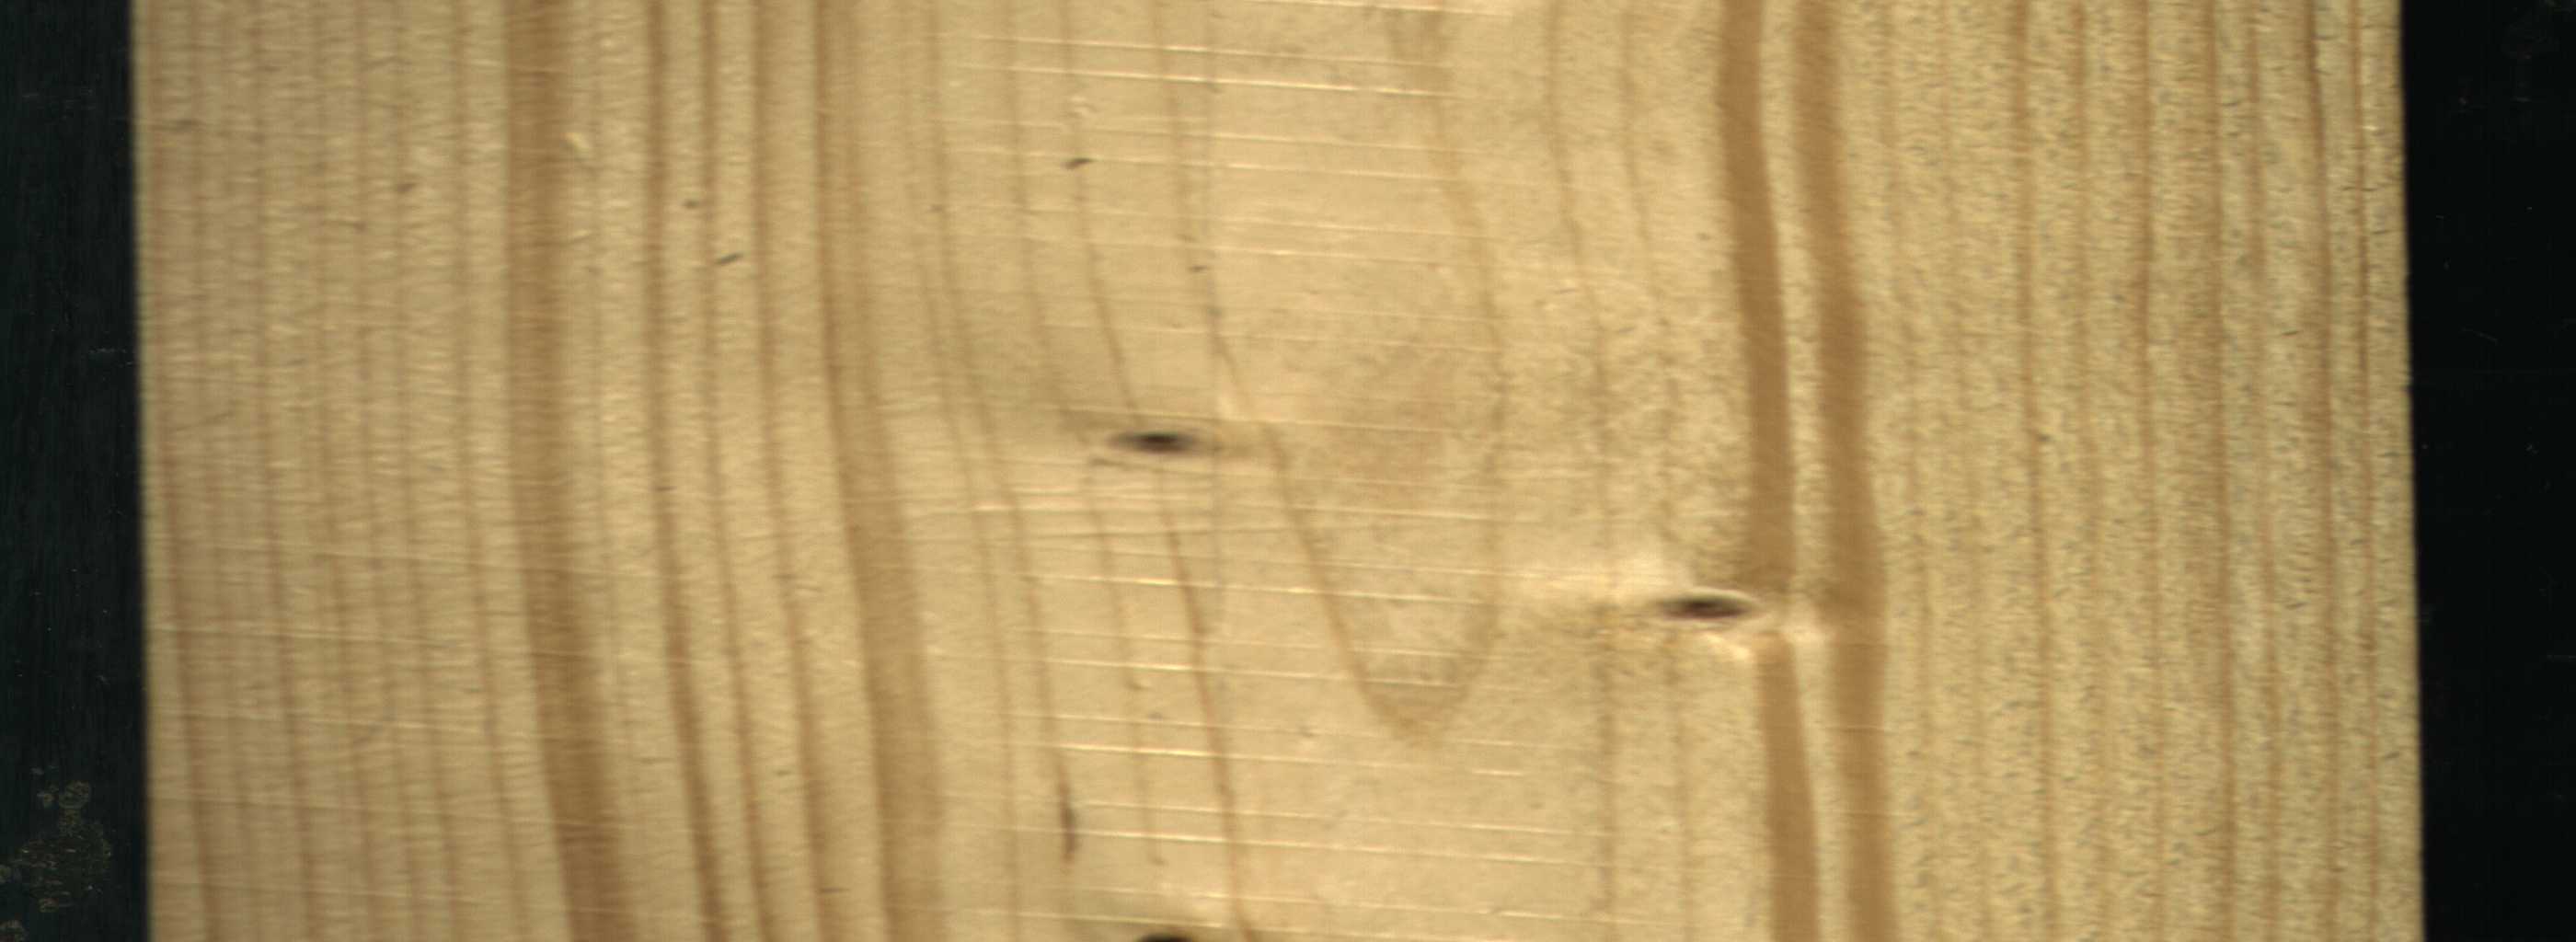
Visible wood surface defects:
Live_Knot
Live_Knot
Live_Knot